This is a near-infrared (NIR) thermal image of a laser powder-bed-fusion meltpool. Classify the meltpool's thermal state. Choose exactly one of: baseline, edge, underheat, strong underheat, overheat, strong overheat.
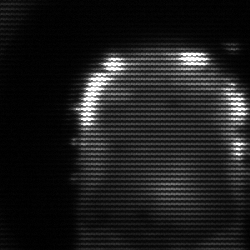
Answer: baseline